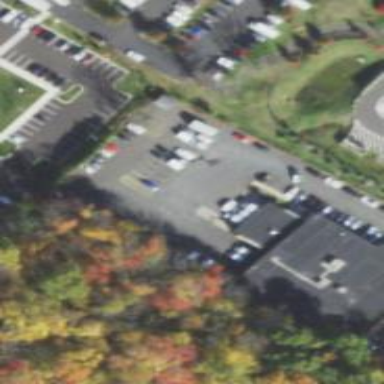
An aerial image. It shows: Building that serves as post office.